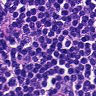
Metastatic tissue present: no